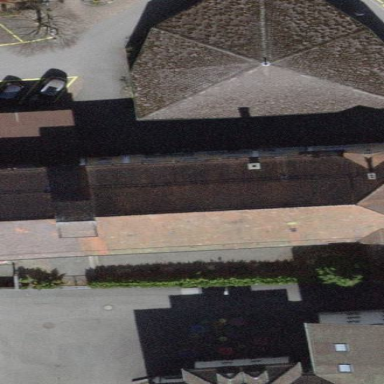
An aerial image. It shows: School building.